Interaction volume radius: 10 \u00c5
Interaction volume height: 10 \u00c5
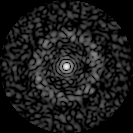
Disorder parameter: 0.8229